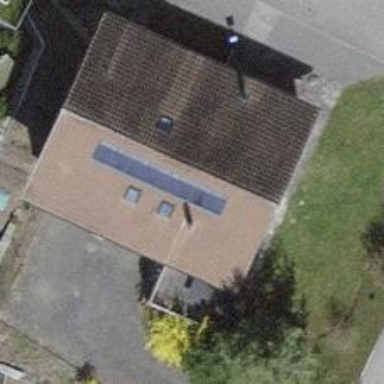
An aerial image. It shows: Solar power generator using photovoltaic method with solar photovoltaic panel types.